Question: I wanted to add some auto-indenting to Notepad++ to my Javascript code. That semi-worked: it now indents the previous line's amount, but doesn't indent any extra for new scopes. Now though, my indent guides are all wrong: every extra character creates an indent guide on the lines below it, instead of indent guides only for extra scope. It's like this in all file types, not just Javascript. Help!
Note: I was on 5.9.x, now on 6.5.2. Doesn't do anything. System Restore didn't do anything either.
Here is a screenshot that shows the problem:
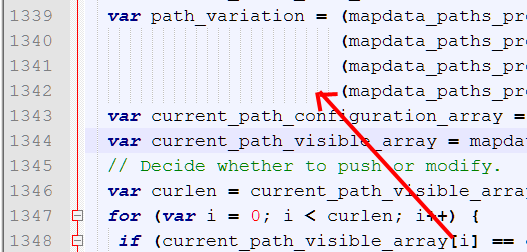
Answer: Please try checking <URL>.
This is not addressing indentation, but <URL>, what is superset of indentation in many cases.
I'm sorry this is for visual studio, but most answers I could find lead there. Basic version of VisualStudio should be for free download. Optionally you can <URL> to find some other editor.